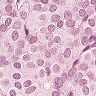
Metastatic tissue present: yes